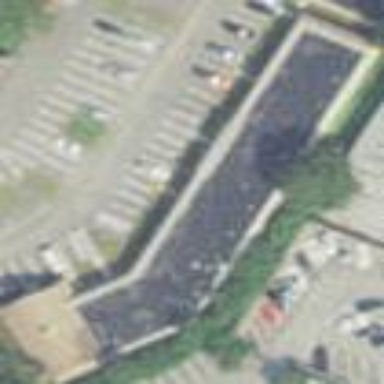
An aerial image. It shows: Commercial building.